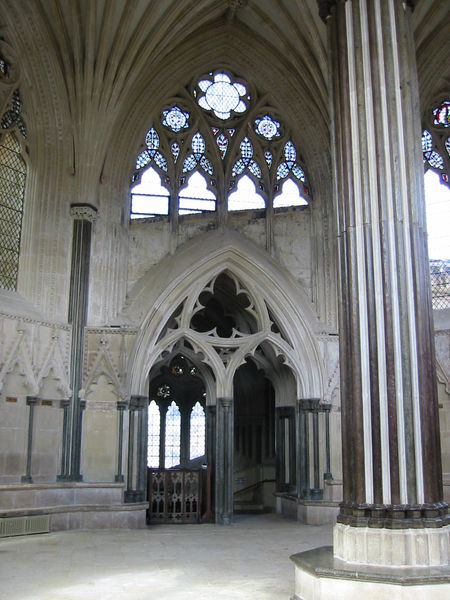
Titel: Kathedrale von Wells (St. Andrew’s Cathedral), Wells/Somerset
Standort: Wells, Kathedrale (EU - GB)
Schlagwörter: fenster, säule, kirche, gotik, bogen, pilaster, foto, eingang, glasfenster, glasmalerei, rosette, spitzbogen, historismus, maßwerk, architraph, rosette gotik, stein kirche eingang